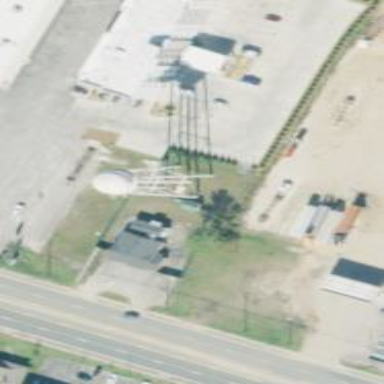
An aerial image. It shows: Water tower that is man-made.